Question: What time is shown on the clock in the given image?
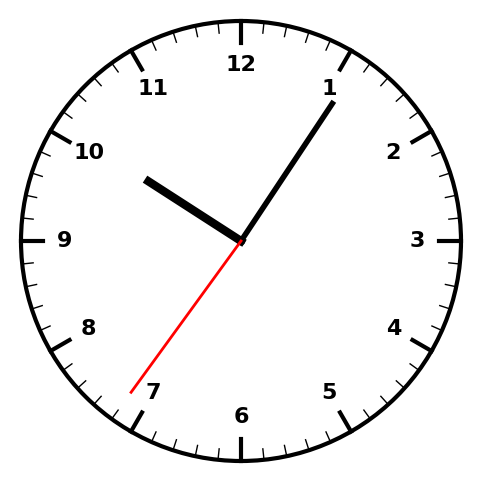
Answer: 10:05:36